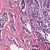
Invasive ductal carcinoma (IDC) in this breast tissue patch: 1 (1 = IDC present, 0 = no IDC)